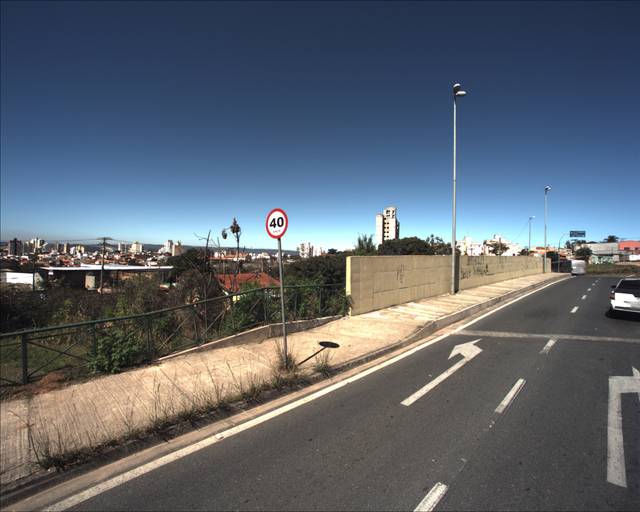
Region: Brazil
Coordinates: -23.502, -47.482